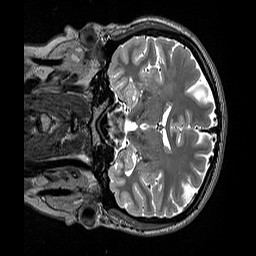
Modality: T2w
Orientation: coronal
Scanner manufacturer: siemens
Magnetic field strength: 3 T
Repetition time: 3.2 s
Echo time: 0.451 s